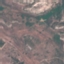
Land use / land cover: HerbaceousVegetation